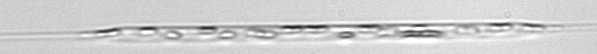
Label: Rhizosolenia